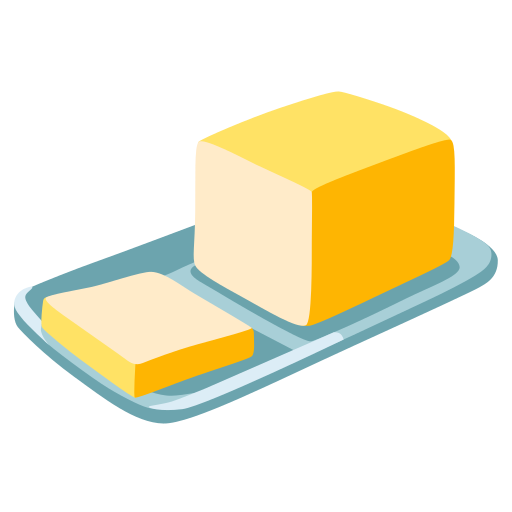
Emoji: 🧈